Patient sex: F
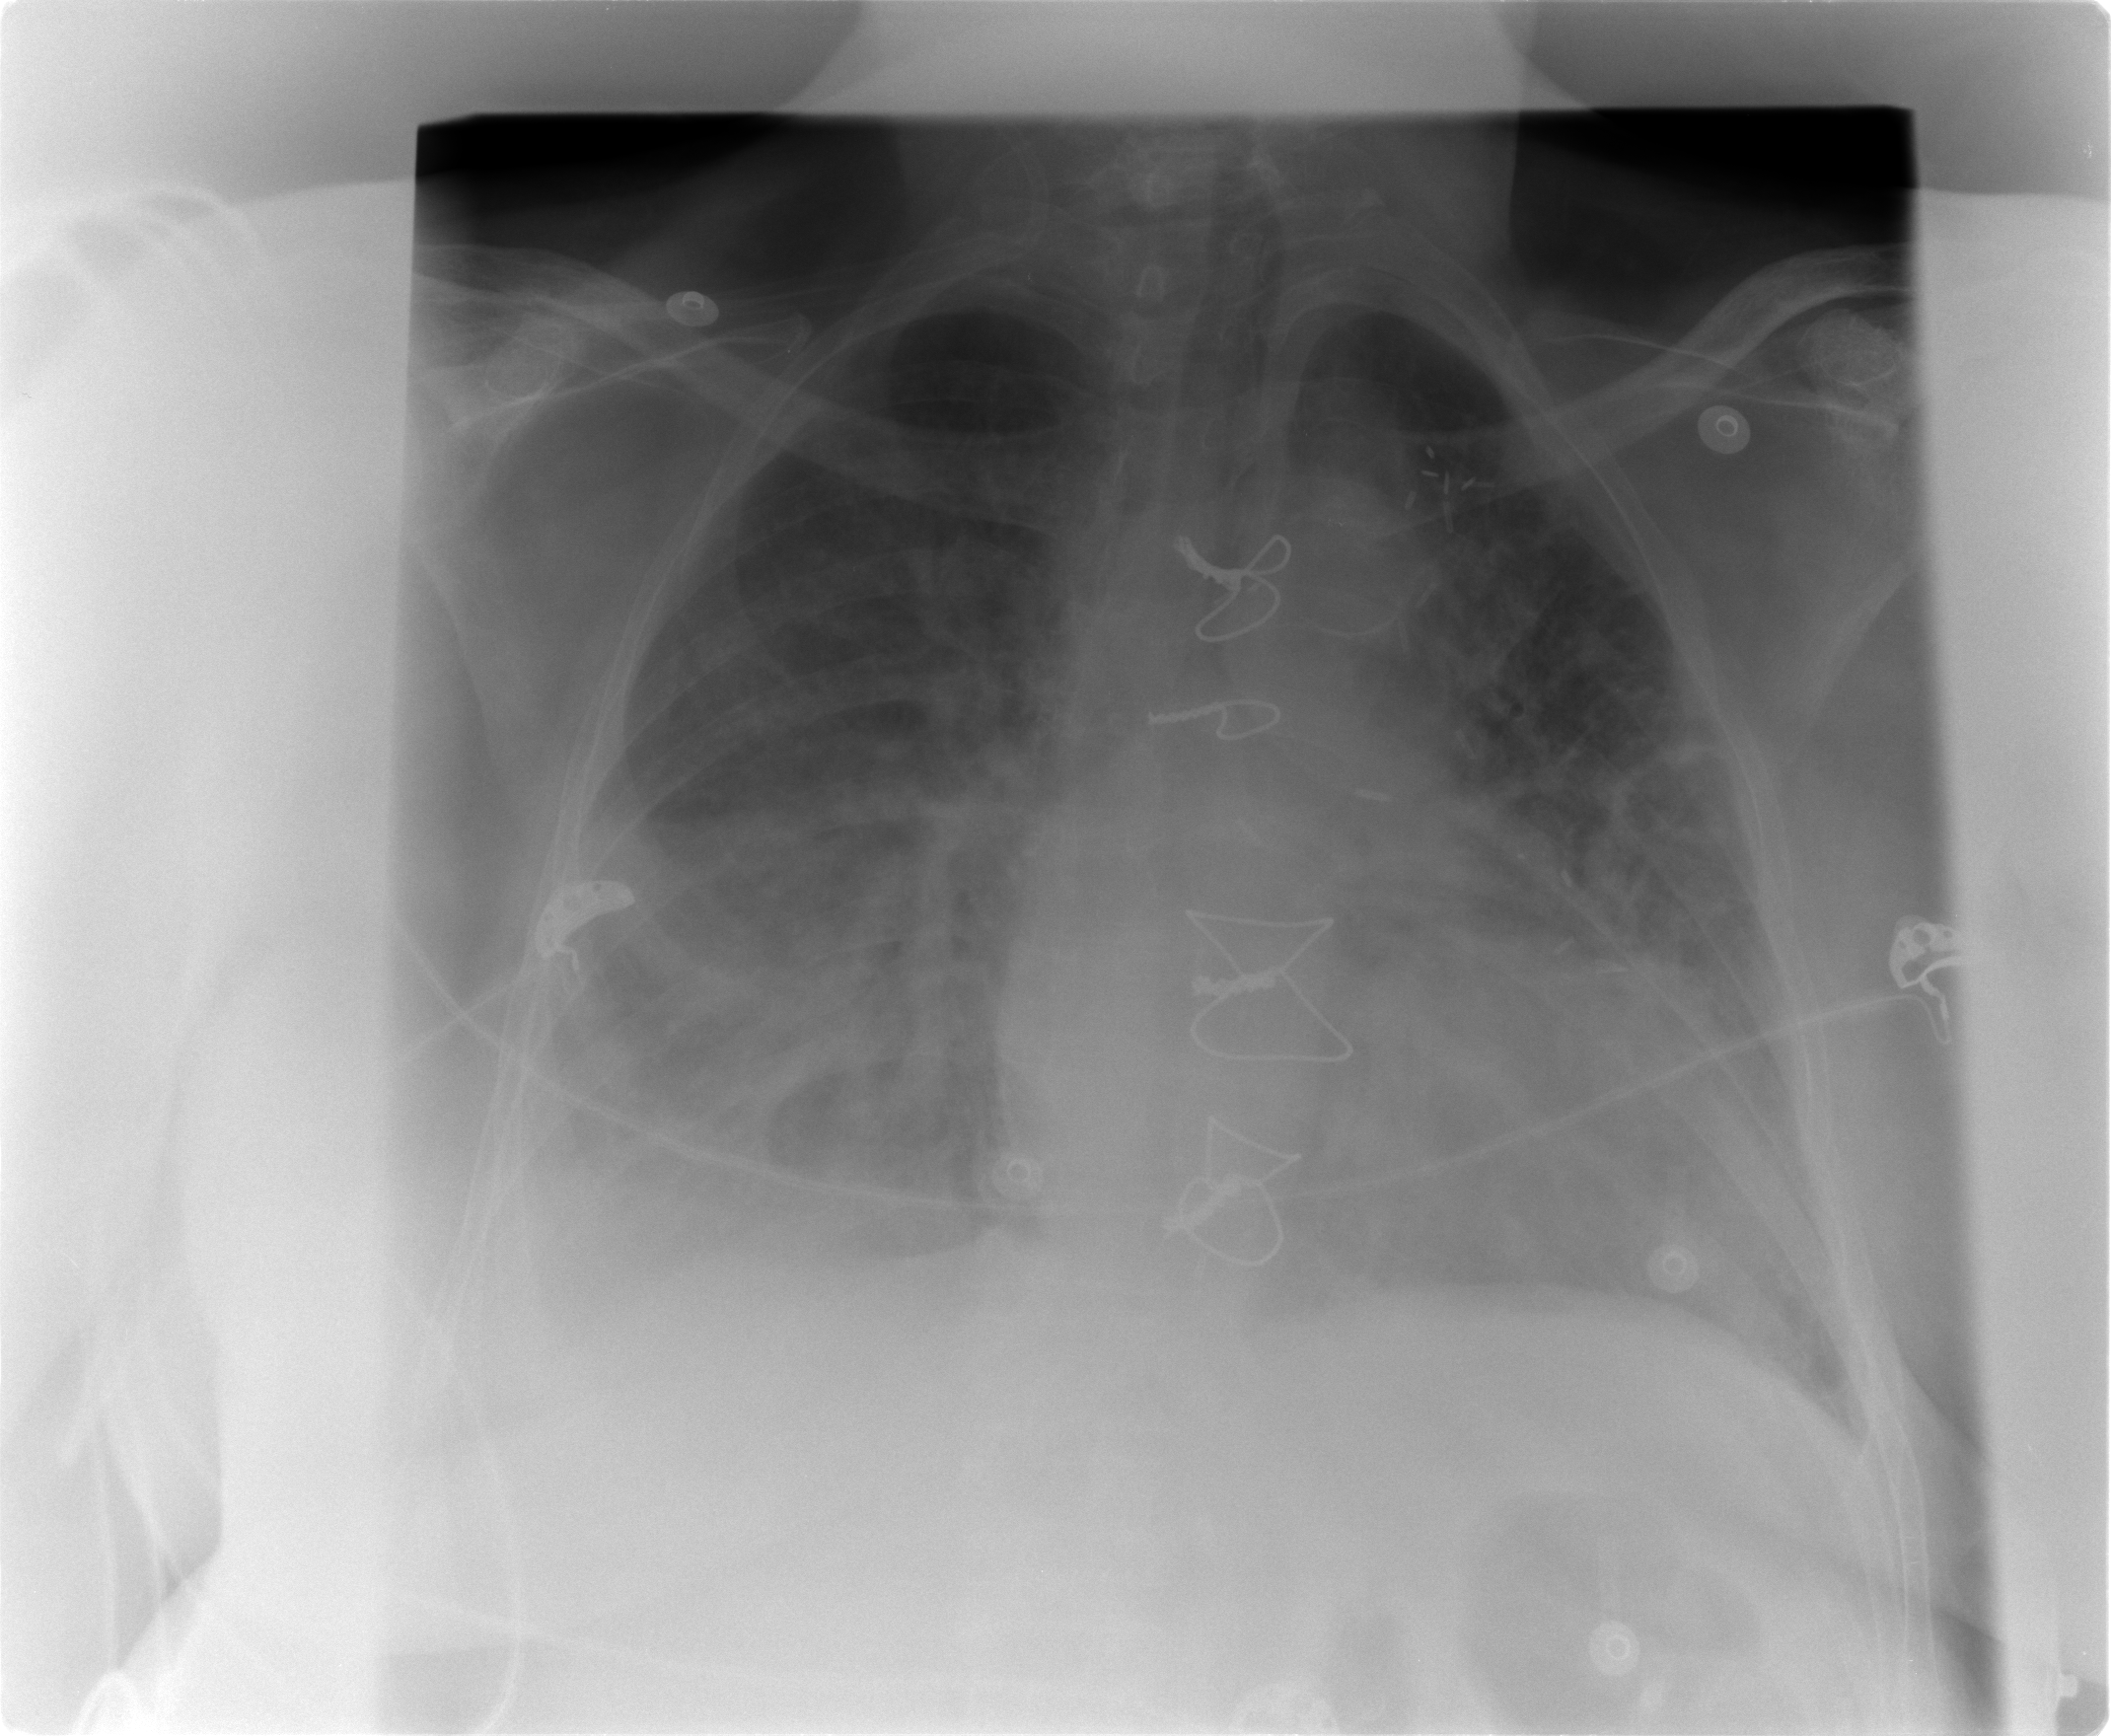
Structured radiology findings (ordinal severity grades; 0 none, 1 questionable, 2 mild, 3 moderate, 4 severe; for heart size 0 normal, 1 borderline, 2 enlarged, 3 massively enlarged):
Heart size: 0
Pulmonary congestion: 3
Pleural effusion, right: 1
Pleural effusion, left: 1
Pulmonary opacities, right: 1
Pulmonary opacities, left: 1
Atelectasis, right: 2
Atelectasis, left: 2